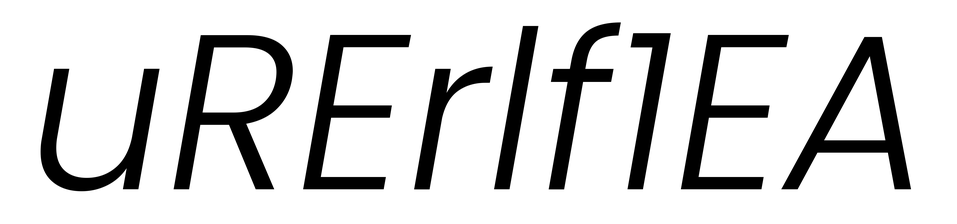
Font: Poppins-LightItalic